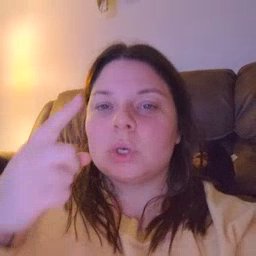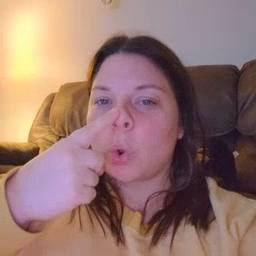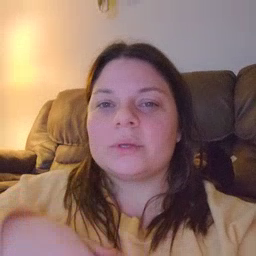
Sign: nose